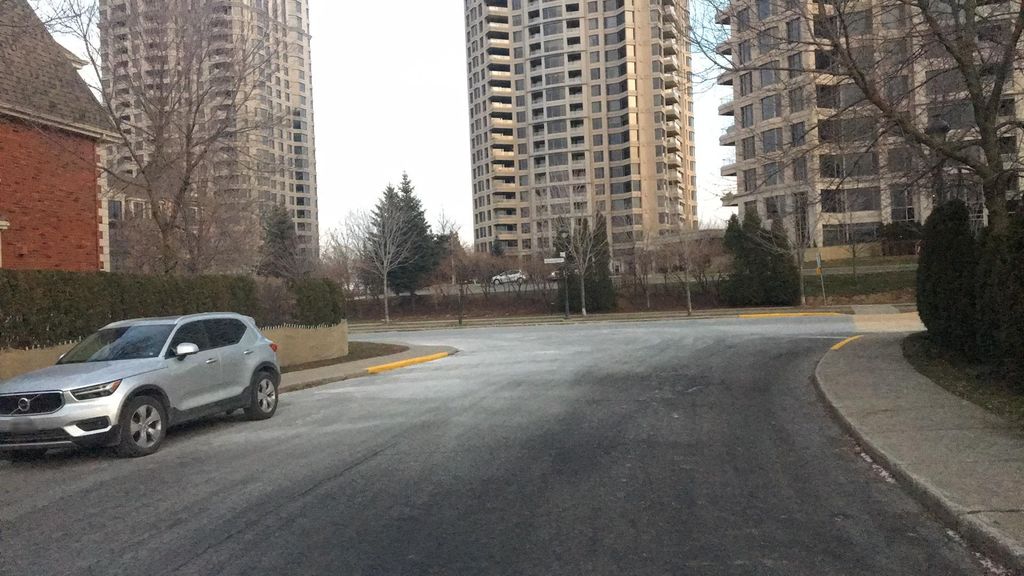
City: montreal